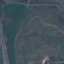
Label: Pasture